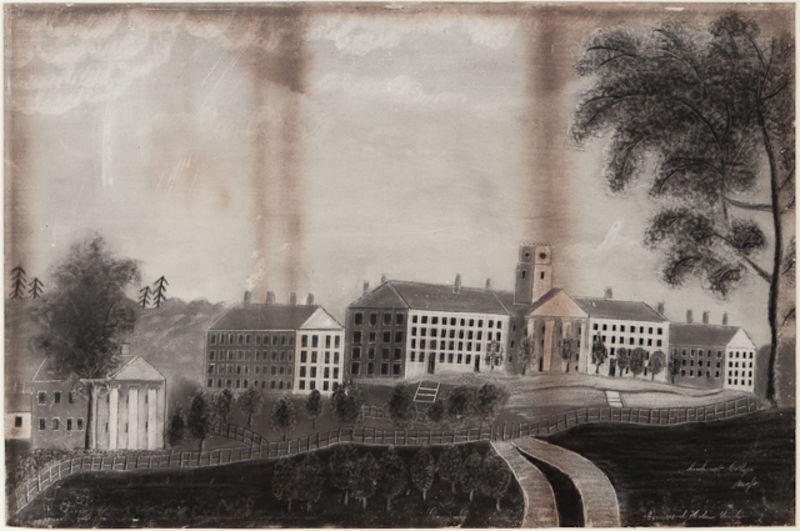
Titel: College Row, Amherst College
Künstler: Helen Searle
Standort: Amherst (Massachusetts, USA)
Institution: Mead Art Museum, Amherst College
Schlagwörter: bäume, grau, himmel, architecture, columns, white, window, black, grey, painting, portrait, windows, picture, print, smoke, cloud, clouds, sky, tree, building, house, landscape, horizon, houses, tower, trees, grass, exterior, path, road, view, drawing, black and white, sketch, writing, door, fence, town, city, haus, schwarz, weiss, ink, buildings, gate, paths, factory, school, engraving, pencil, geländer, wolken, chimney, fenster, foto, tannen, turm, weg, säulen, zaun, kirche, wiese, dächer, fences, wege, häuser, streifen, stained, schornsteine, clock tower, kontrast, aloud, kamine, leere, fenes, vape, builfing, institutional